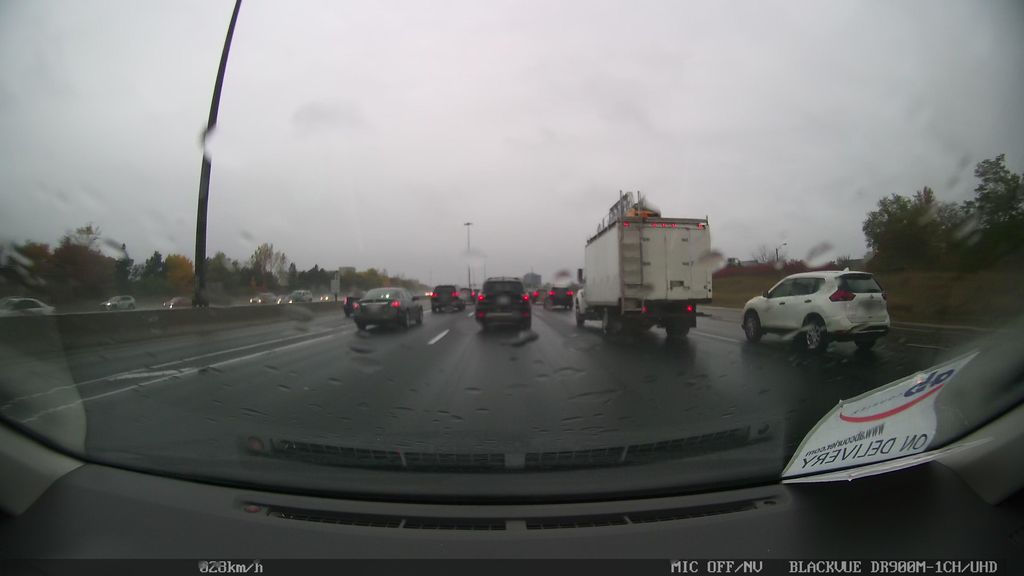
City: toronto